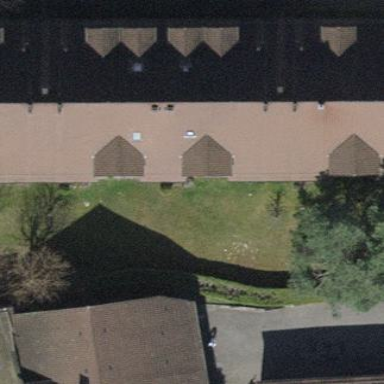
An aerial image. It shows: Gabled-roof building with apartments. The roof is covered with roof tiles.